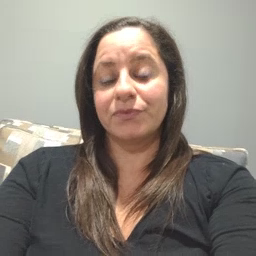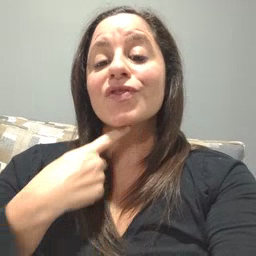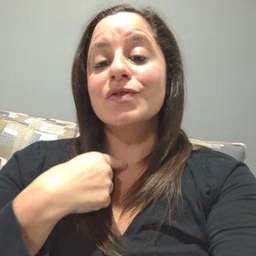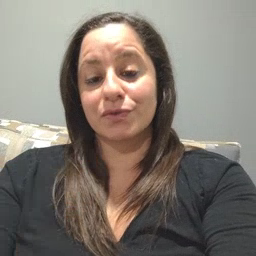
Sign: thirsty